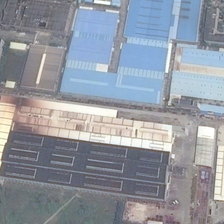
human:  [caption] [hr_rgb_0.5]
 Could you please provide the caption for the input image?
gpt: many buildings are in an industrial area .

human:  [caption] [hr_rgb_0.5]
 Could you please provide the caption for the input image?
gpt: many buildings are in an industrial area .

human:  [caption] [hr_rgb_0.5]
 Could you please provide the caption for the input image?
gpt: many buildings are in an industrial area .

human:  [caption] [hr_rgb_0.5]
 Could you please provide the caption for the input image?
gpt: many buildings are in an industrial area .

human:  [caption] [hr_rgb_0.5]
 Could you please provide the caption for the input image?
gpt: many buildings are in an industrial area .